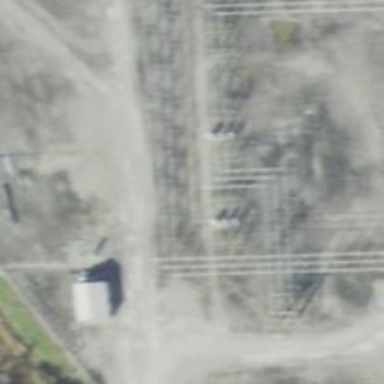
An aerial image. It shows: Switch used for power control.